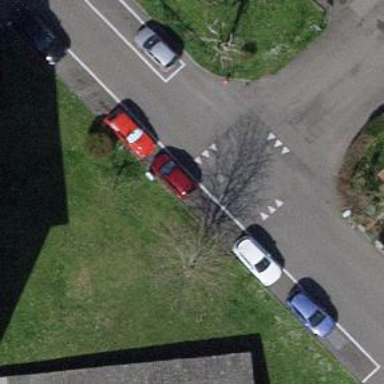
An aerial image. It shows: Street side parking area.